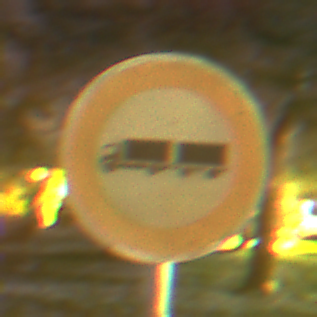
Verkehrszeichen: VerbotLastkraftwagenMitAnhaenger
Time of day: Night
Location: Outdoor (Suburban)
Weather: Clear
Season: NotSpecified
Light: Artificial